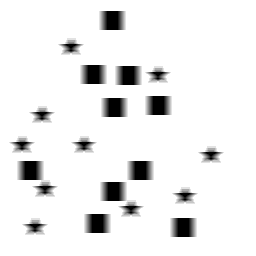
Squares: 10
Triangles: 0
Stars: 10
Total shapes: 20